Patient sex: F
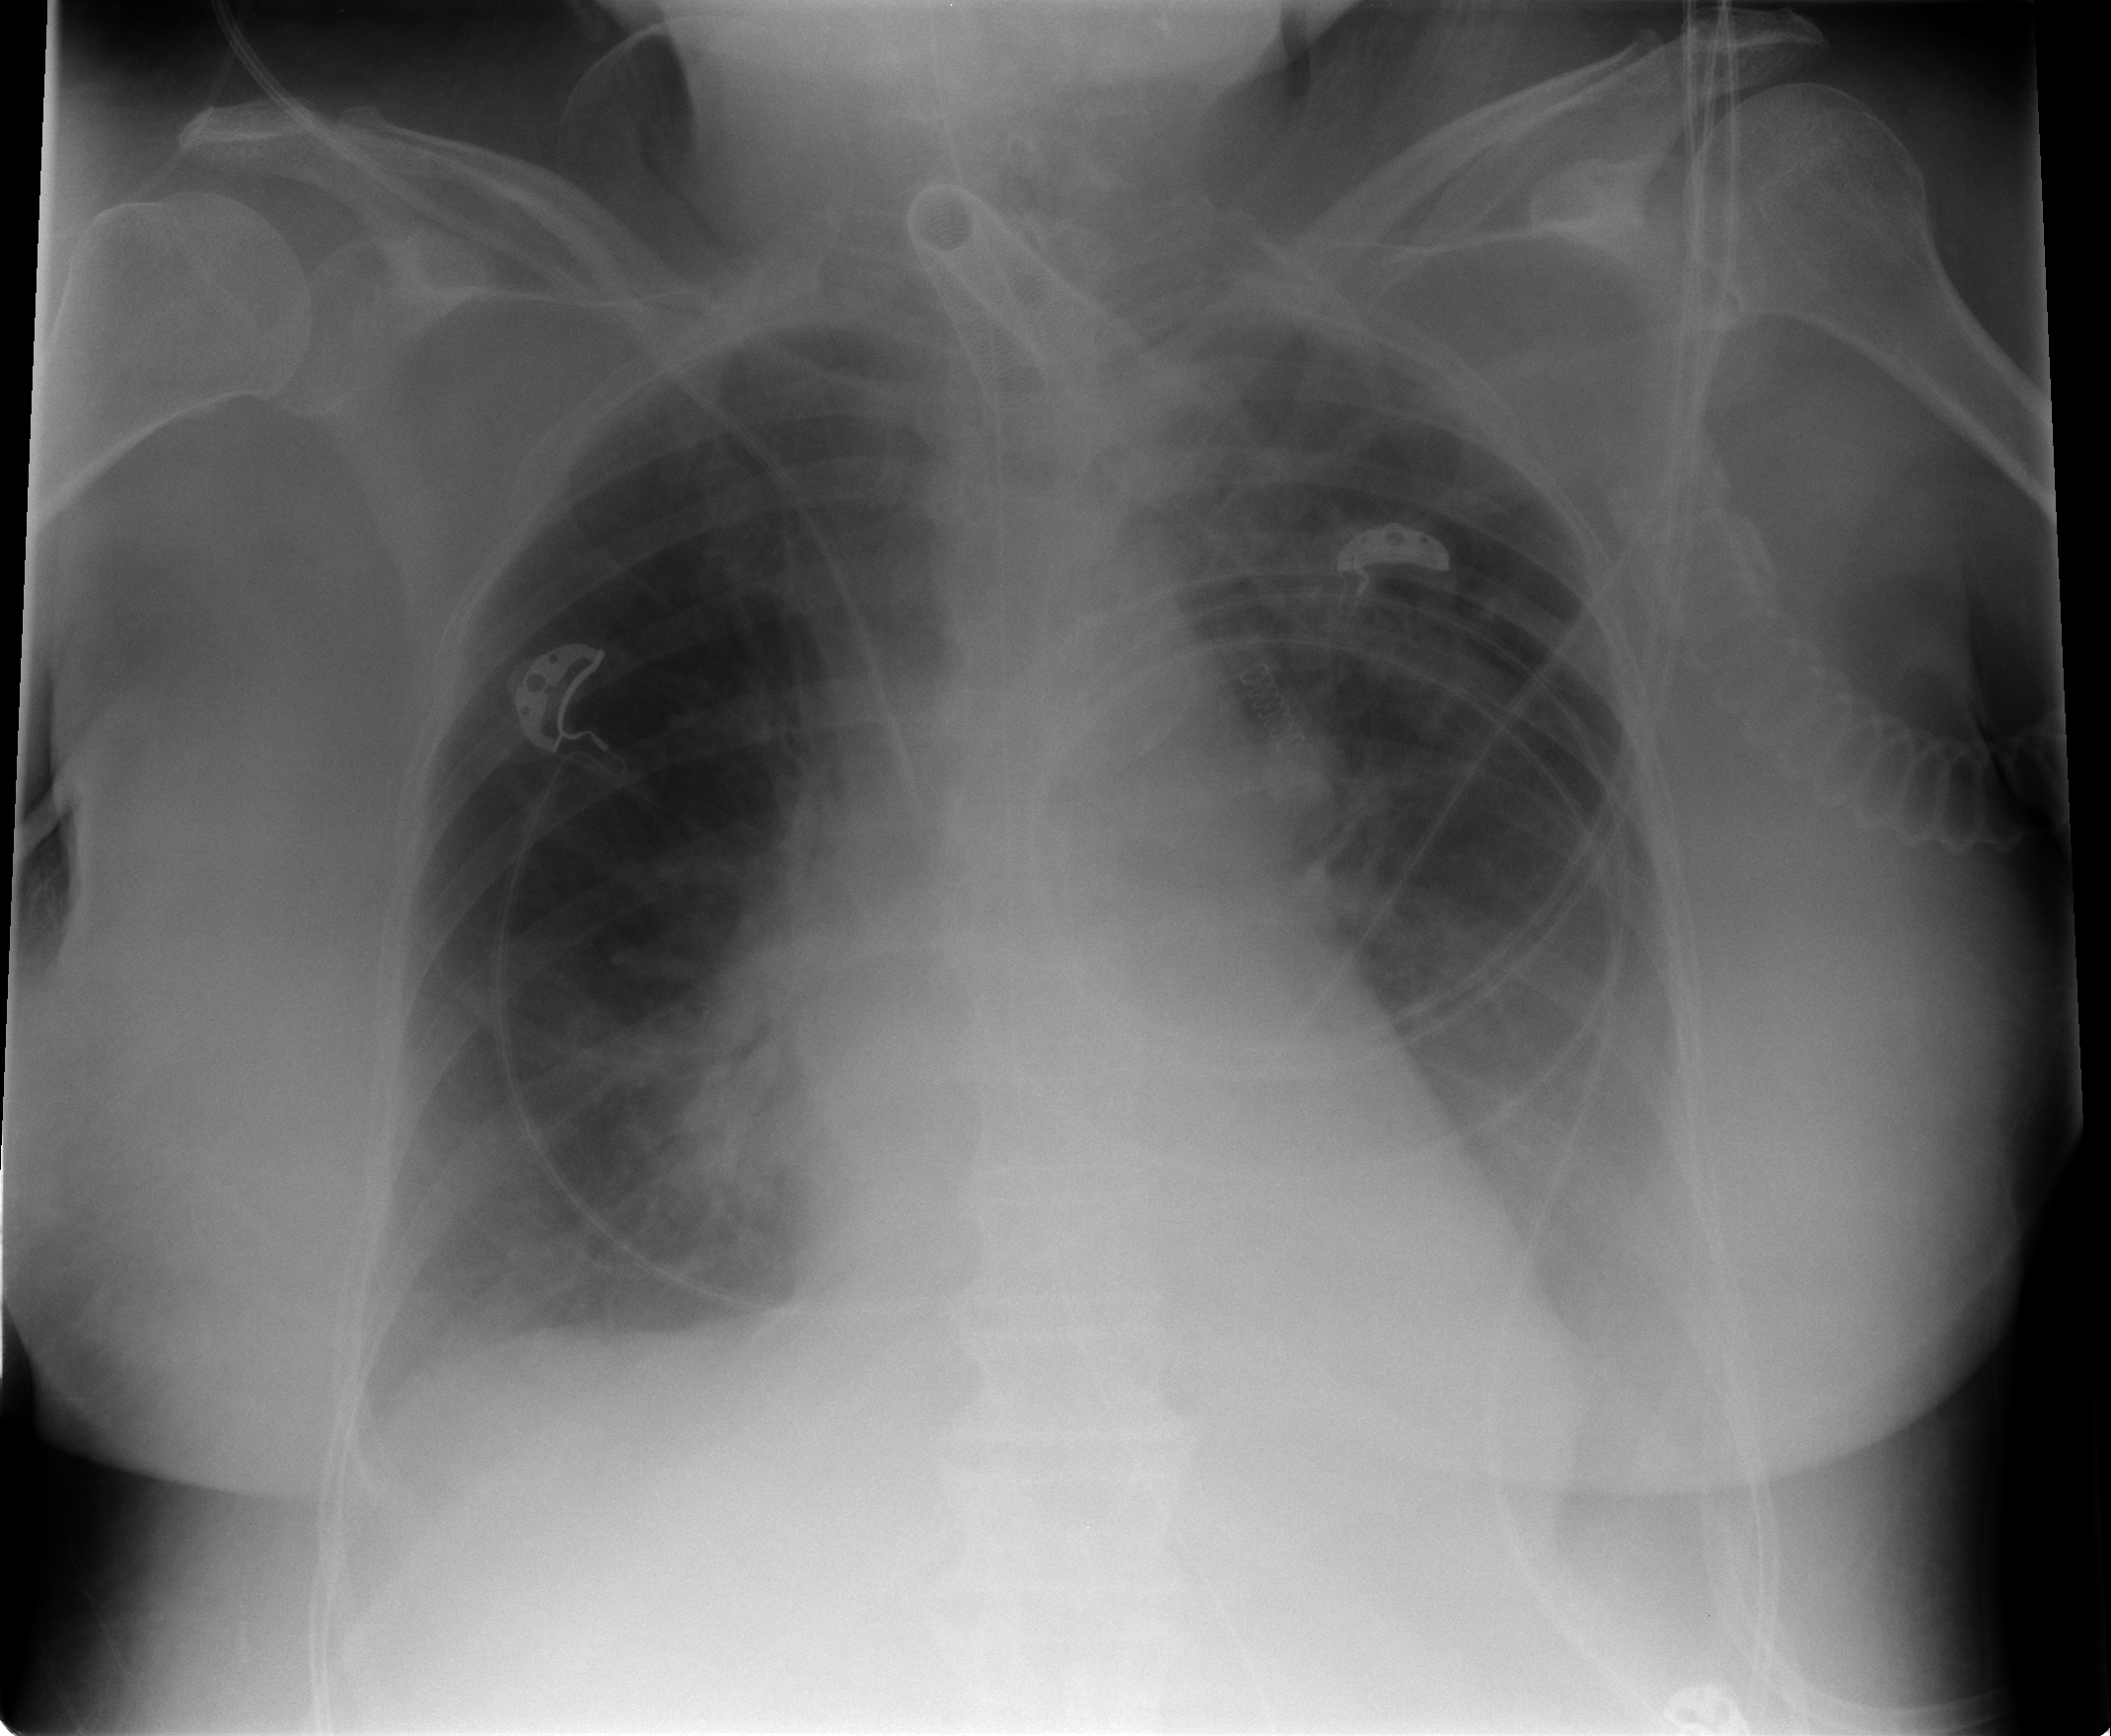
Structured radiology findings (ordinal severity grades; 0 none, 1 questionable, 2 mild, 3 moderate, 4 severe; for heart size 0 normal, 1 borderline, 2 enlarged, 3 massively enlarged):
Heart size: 0
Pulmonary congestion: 0
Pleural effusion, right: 0
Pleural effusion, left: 2
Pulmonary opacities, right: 0
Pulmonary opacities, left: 0
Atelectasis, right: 0
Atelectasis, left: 2